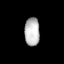
Tissue: lung
Cell type: Smooth muscle cells
Senescence score: 0.5484
Nuclear area (px): 413
Mean DAPI intensity: 188.891